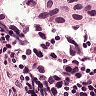
Metastatic tissue present: yes